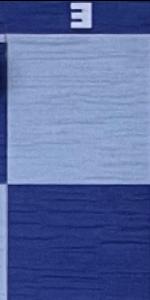
Label: Empty